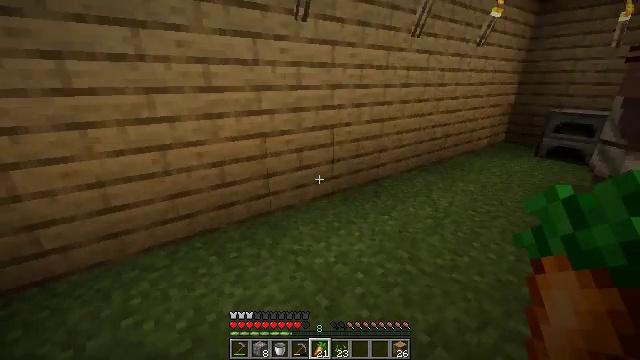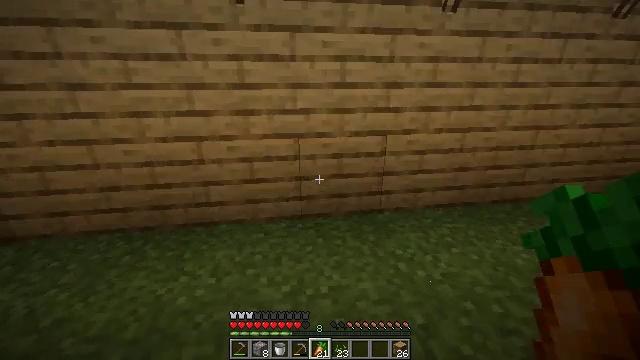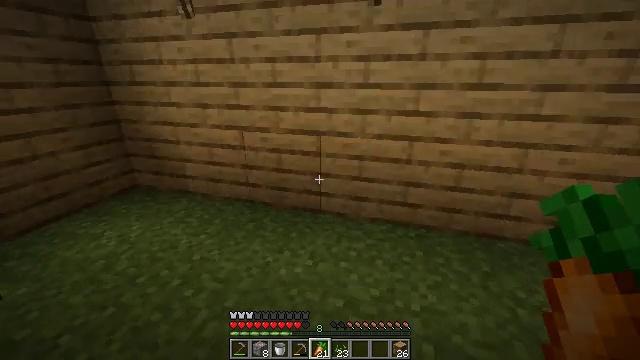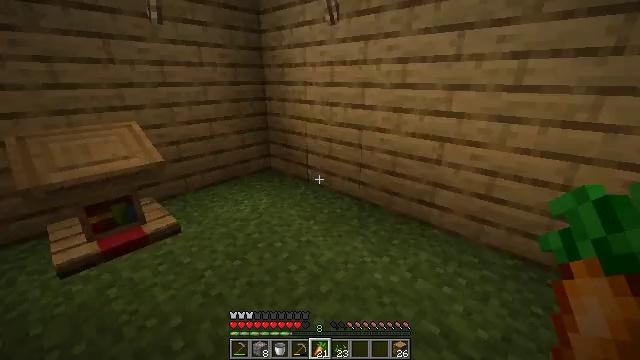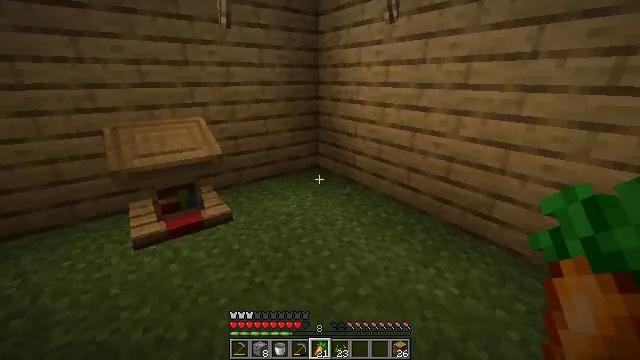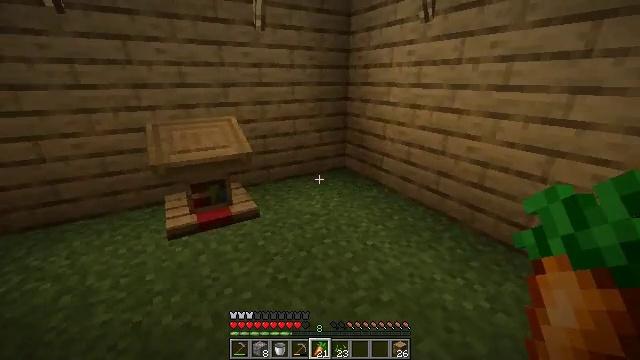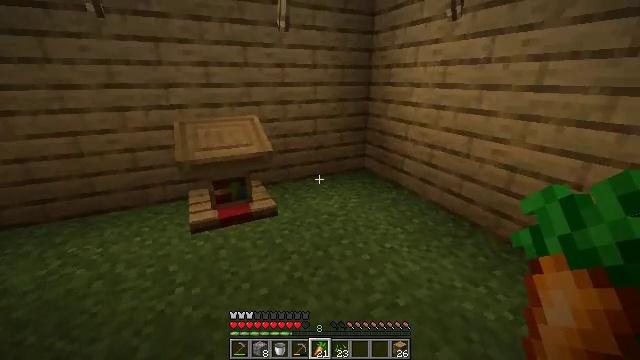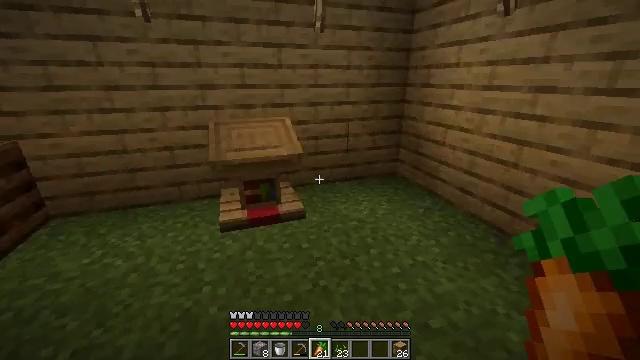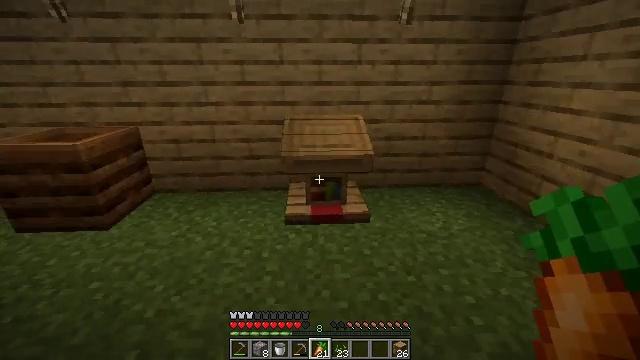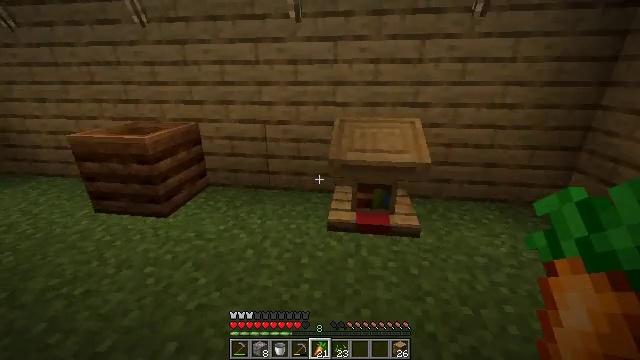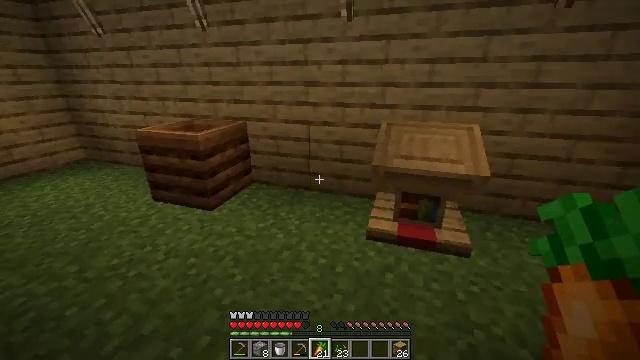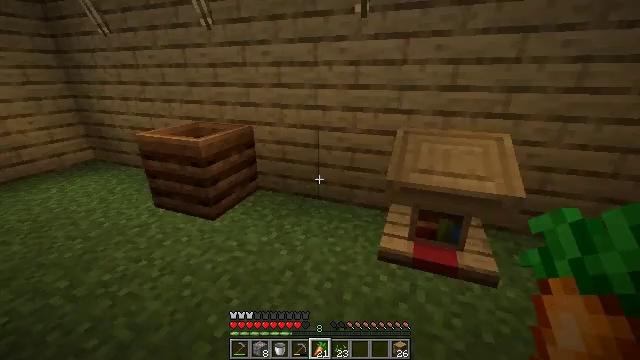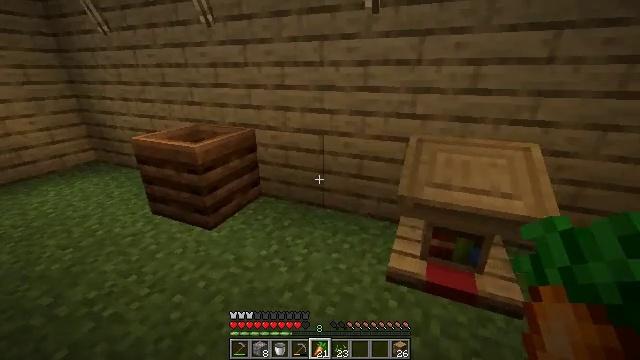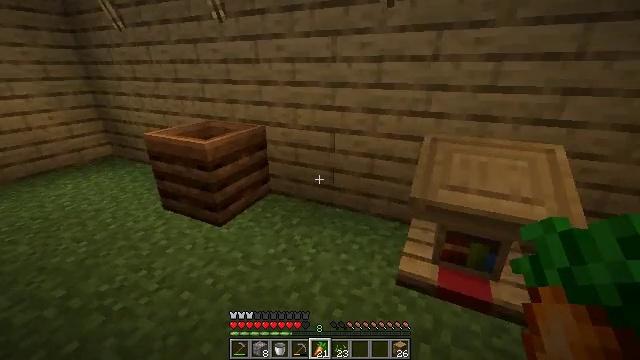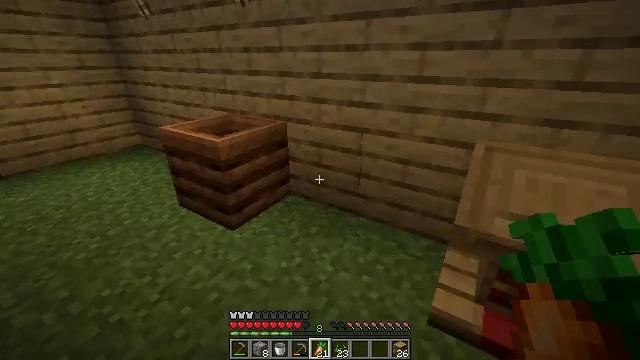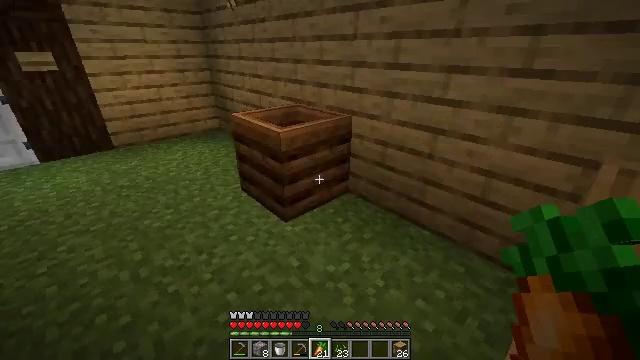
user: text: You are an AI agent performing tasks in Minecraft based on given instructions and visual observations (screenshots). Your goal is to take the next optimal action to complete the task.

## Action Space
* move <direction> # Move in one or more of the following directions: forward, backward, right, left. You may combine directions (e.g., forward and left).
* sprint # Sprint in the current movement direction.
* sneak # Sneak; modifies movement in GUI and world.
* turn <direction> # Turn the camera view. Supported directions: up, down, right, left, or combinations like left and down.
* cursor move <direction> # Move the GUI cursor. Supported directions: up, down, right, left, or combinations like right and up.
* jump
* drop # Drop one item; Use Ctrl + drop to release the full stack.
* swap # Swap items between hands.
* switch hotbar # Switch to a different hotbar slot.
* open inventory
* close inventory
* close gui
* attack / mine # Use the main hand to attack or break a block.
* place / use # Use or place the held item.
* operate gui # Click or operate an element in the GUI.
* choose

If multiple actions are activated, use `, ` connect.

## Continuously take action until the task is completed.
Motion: motion action
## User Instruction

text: Make a cartography table with paper and planks.
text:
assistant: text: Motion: turn left
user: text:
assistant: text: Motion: turn left
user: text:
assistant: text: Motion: turn left
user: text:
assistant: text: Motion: turn left
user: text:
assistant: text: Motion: turn left
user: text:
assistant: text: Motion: turn left
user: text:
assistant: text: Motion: move forward, turn left
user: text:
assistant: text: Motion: move forward, turn left
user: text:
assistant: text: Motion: move forward, turn left
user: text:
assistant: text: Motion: move forward, turn left
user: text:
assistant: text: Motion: move forward, turn left
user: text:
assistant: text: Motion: move forward, turn left
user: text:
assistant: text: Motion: move forward, turn left
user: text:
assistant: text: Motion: move forward, turn left and down
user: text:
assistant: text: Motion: move forward, turn left and down
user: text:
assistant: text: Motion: move forward, turn left
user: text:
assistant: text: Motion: move forward, turn left
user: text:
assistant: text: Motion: move forward, turn left
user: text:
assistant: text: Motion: move forward, turn left
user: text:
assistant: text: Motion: move forward, turn left and down
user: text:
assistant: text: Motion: move forward, turn left and down
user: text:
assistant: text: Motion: move forward, turn left and down
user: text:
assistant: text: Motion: move forward, turn left and up
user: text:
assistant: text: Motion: move forward, turn left and up
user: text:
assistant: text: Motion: move forward, turn left and up
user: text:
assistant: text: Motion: move forward, turn left and up
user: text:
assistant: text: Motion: move forward, turn left
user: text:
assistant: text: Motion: move forward, turn left
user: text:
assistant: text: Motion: move forward, turn left and up
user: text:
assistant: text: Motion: move forward